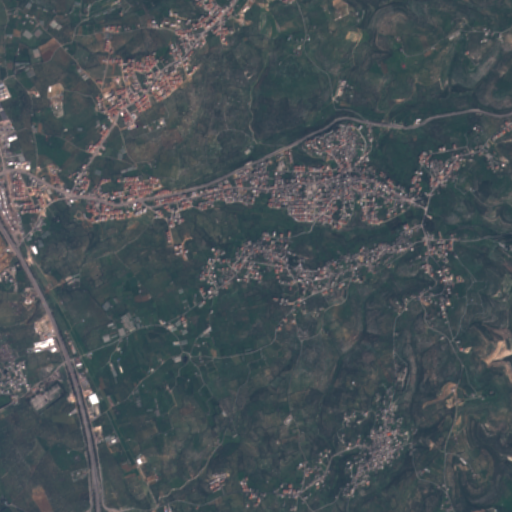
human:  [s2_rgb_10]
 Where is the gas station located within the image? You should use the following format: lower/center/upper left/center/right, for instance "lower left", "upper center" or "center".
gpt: The gas station is located in the upper left of the image.
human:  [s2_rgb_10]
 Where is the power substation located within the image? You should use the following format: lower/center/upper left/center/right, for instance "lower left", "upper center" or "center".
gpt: The power substation is located in the lower left of the image.
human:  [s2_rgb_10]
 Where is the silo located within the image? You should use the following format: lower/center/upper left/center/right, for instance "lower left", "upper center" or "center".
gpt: The silo is located in the upper left of the image.
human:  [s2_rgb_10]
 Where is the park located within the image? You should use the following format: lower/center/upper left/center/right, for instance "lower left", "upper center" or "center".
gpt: There is no park in the image.